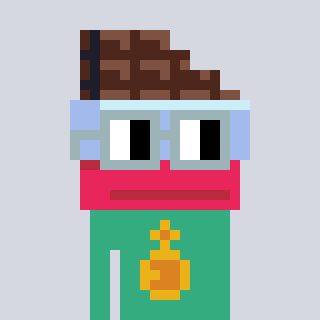
a pixel art character with square dark gray glasses, a chocolate-shaped head and a teal-colored body on a cool background